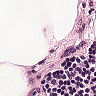
Metastatic tissue present: no